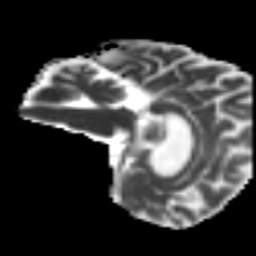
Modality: MD
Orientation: sagittal
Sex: male
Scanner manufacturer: ge
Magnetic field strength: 3 T
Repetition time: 7 s
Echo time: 0.08 s